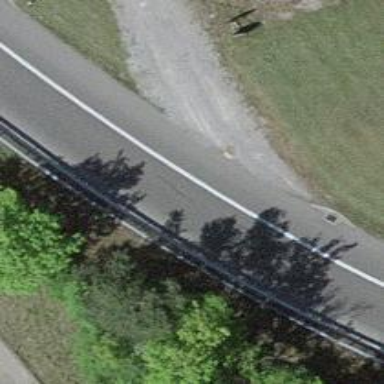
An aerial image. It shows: Asphalt trunk link road.